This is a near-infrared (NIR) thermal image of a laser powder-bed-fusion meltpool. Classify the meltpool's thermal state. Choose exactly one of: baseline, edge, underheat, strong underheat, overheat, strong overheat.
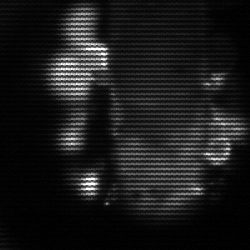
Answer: strong underheat